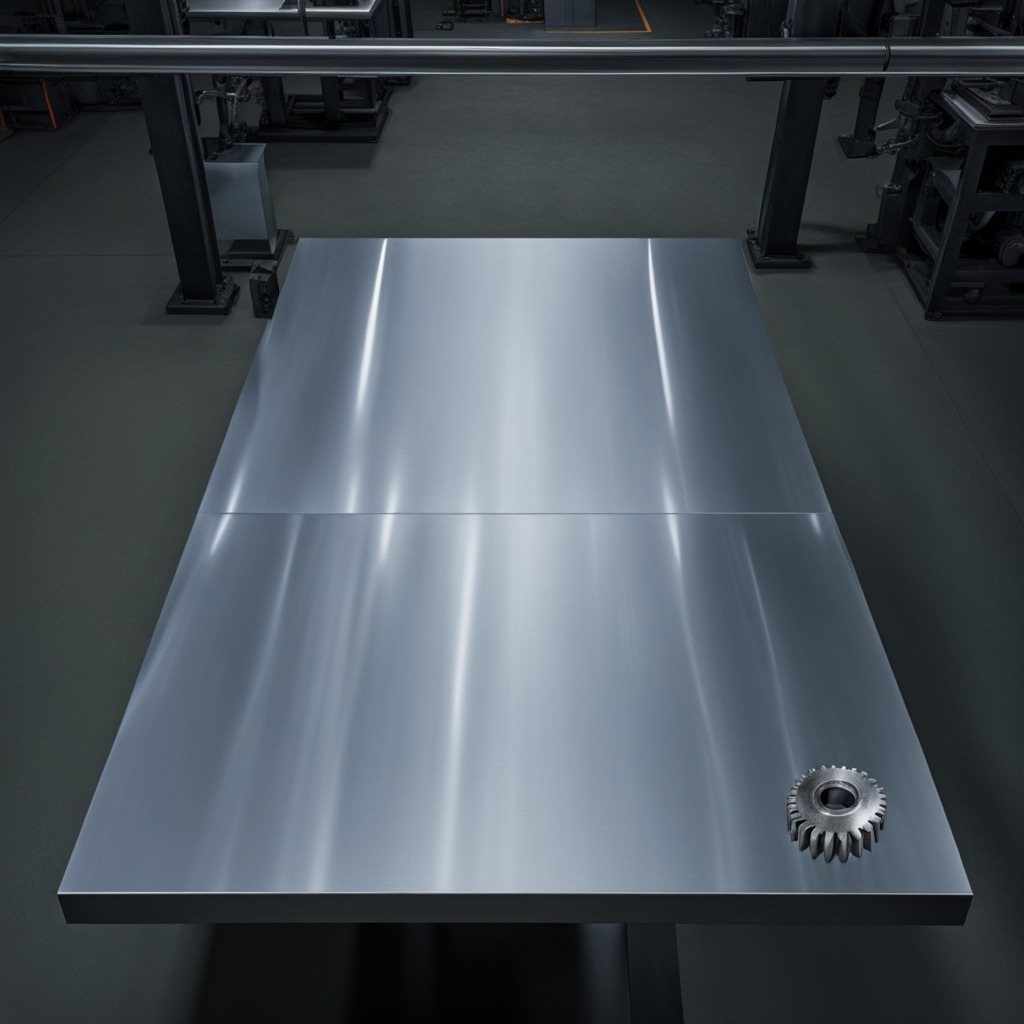
A steel gear with teeth is lying on a clean empty table in a basement in the evening.